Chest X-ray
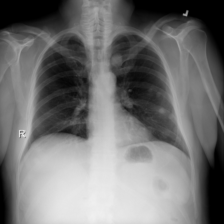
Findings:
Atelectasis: negative
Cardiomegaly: negative
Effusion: negative
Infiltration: negative
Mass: negative
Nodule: negative
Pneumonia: negative
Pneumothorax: negative
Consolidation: negative
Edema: negative
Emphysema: negative
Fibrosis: negative
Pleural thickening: negative
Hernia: negative